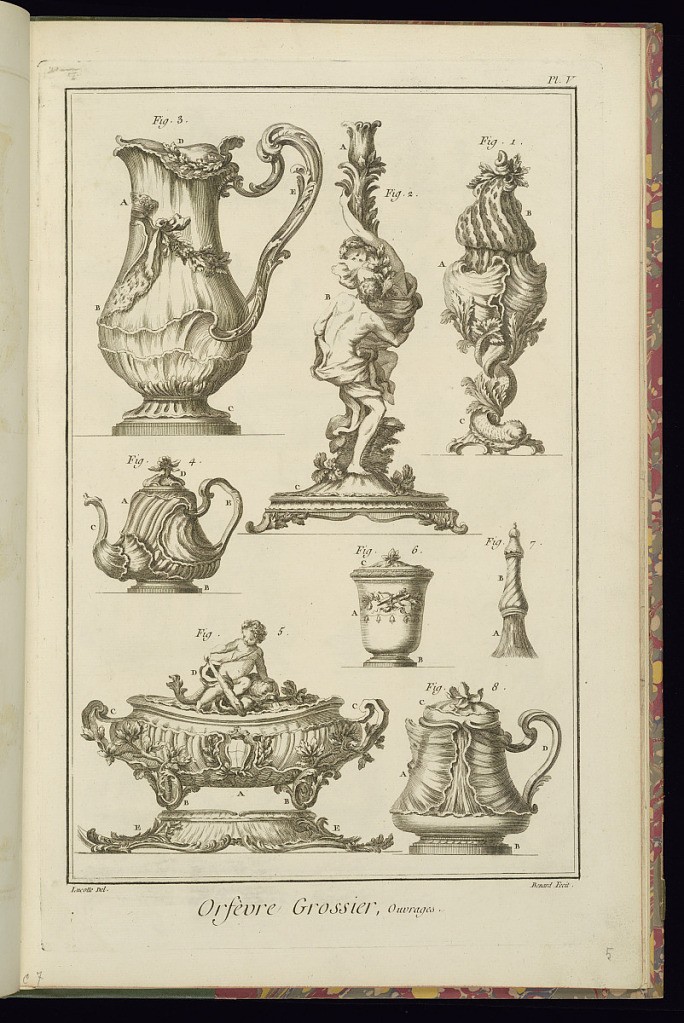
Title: Orfèvre Grossier, Ouvrages
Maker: J.R. Lucotte, French, 1733 – 1784
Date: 1762
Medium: Etching and engraving on laid paper
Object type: Print
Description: Plate depicting eight designs for silver objects including a candlestick, ewer, lidded cup, teapots, and a lidded tureen. The objects are decorated with rococo motifs and are numbered and lettered. The plate is titled, numbered, and signed.